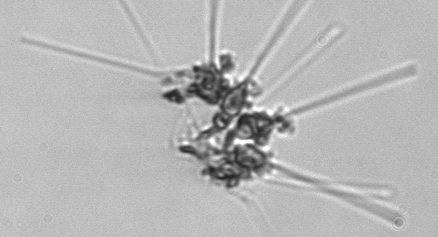
Label: Asterionellopsis_glacialis